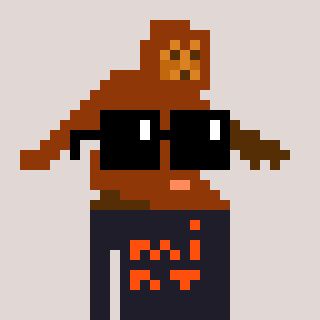
a pixel art character with square black sunglasses, a bigfoot-shaped head and a grayscale-colored body on a warm background